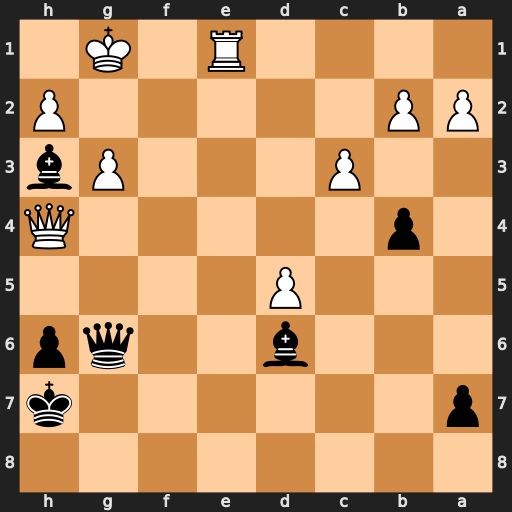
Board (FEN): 8/p6k/3b2qp/3P4/1p5Q/2P3Pb/PP5P/4R1K1
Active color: b
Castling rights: -
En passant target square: -
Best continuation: Bc5+ Kh1 Bg4 Qxg4 Qxg4